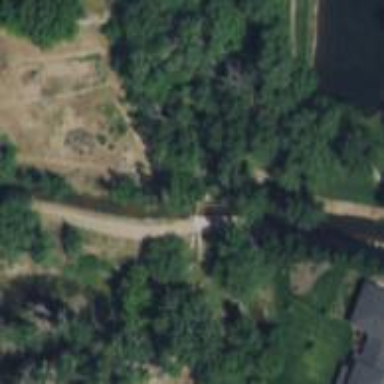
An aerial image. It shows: Aqueduct bridge over canal.